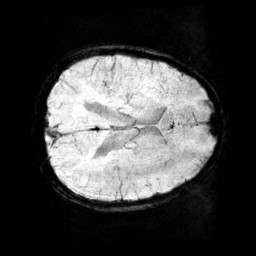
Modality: minIP
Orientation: axial
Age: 12
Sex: male
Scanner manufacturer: siemens
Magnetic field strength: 3 T
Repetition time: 0.027 s
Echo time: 0.02 s